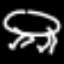
Label: frog